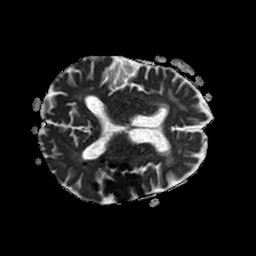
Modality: ADC
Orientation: axial
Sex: female
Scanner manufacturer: philips
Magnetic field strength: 1.5 T
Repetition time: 3.393 s
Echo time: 0.06922 s